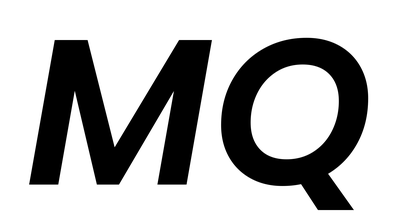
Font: Poppins-SemiBoldItalic